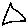
Label: triangle